九年级 · 解析几何
(本小题8.0分)

如图, $A D 、 B C$ 相交于点 $P$, 连接 $A C 、 B D$, 且 $\angle 1=\angle 2, A C=3, C P=2, D P=1$, 求 $B D$ 的长.

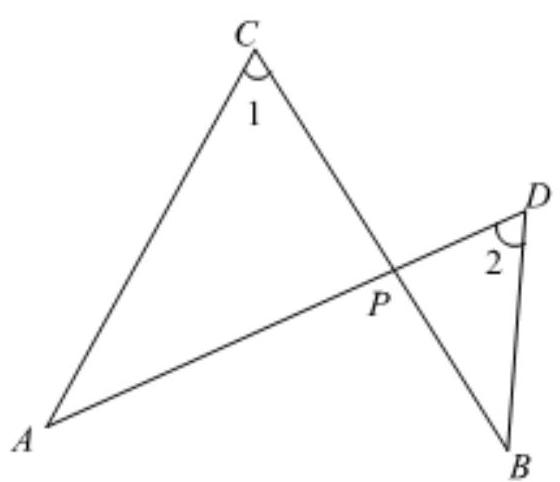
答案: 解: $\because \angle 1=\angle 2, \angle A P C=\angle B P D$,

$\therefore \triangle A P C \backsim \triangle B P D$,

$\therefore \frac{A C}{B D}=\frac{C P}{D P}$,

$\because A C=3, \quad C P=2, \quad D P=1$

$\therefore B D=\frac{D P \cdot A C}{C P}=\frac{1 \times 3}{2}=\frac{3}{2}$,

$\therefore B D$ 的长为 $\frac{3}{2}$.

解析: 此题考查相似三角形的判定与性质, 关键是熟练掌握相似三角形的性质. 先由 $\angle 1=\angle 2$, $\angle A P C=\angle B P D$, 证明 $\triangle A P C \sim \triangle B P D$, 然后列比例式求出 $B D$ 的长.